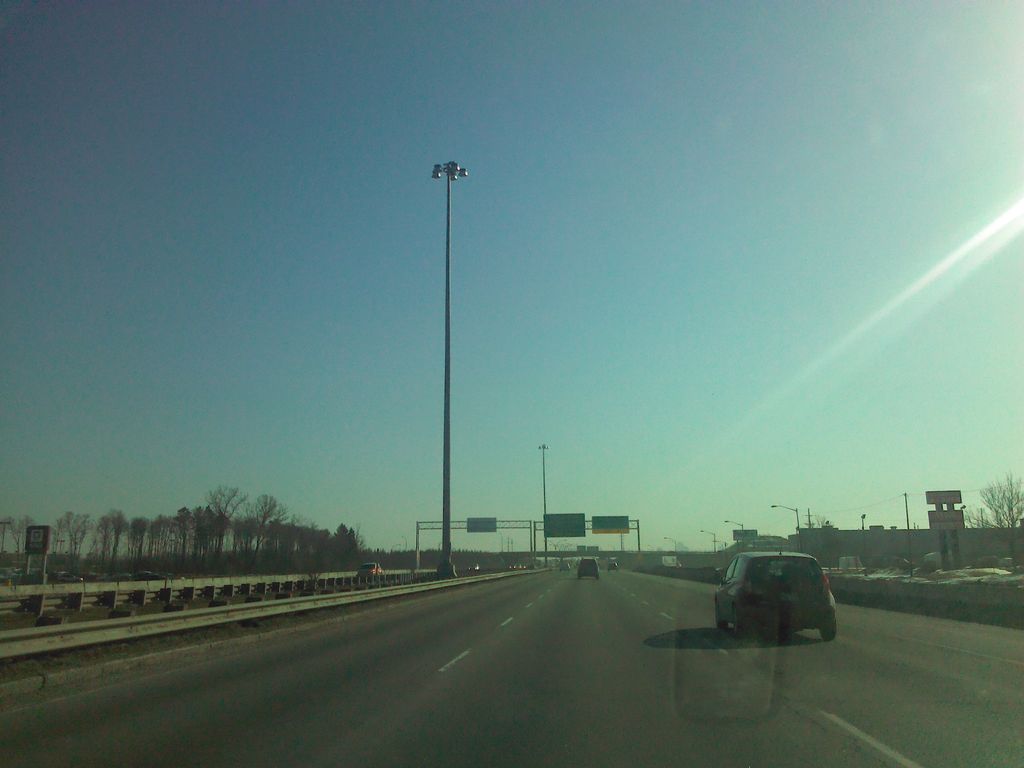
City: quebec_city